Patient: sex F, age 49
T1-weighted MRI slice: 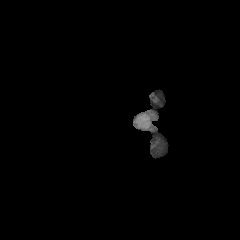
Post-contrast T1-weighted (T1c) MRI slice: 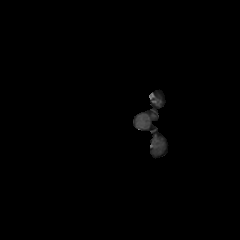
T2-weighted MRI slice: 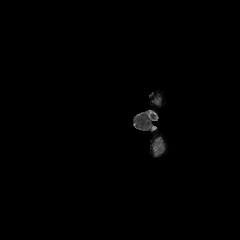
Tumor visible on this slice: no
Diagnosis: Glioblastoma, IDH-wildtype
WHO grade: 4